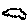
Label: cloud